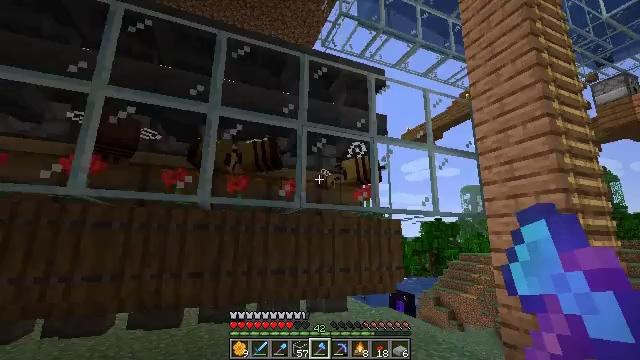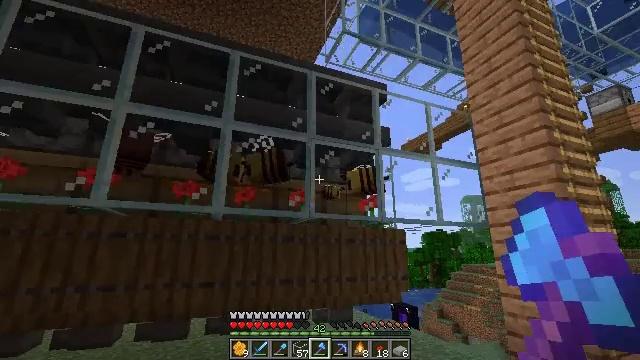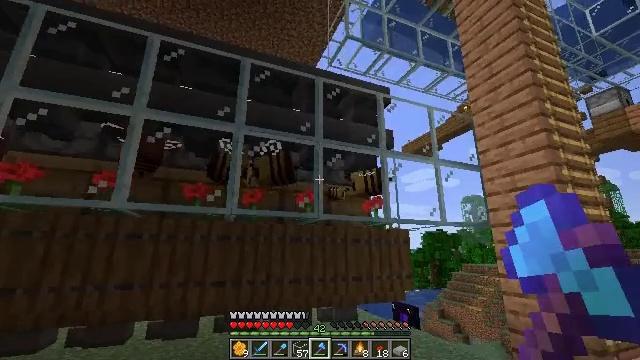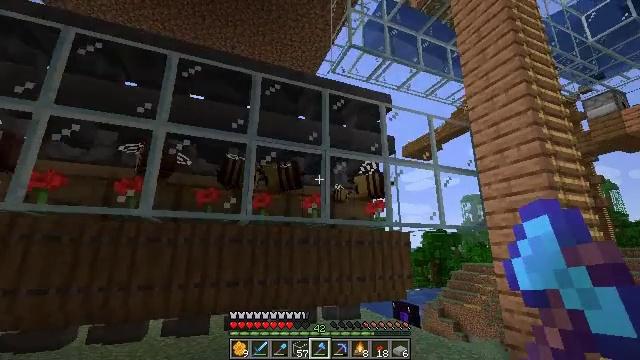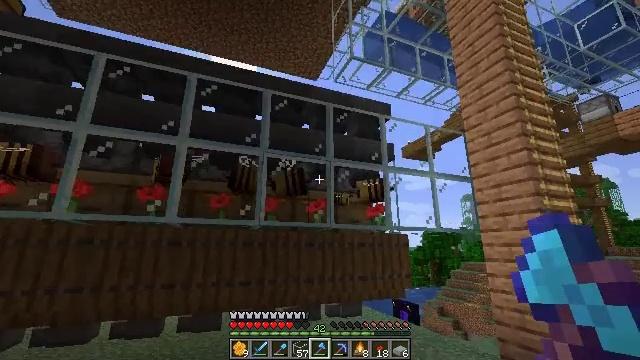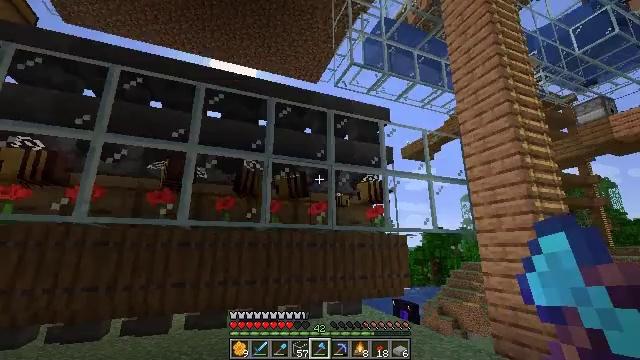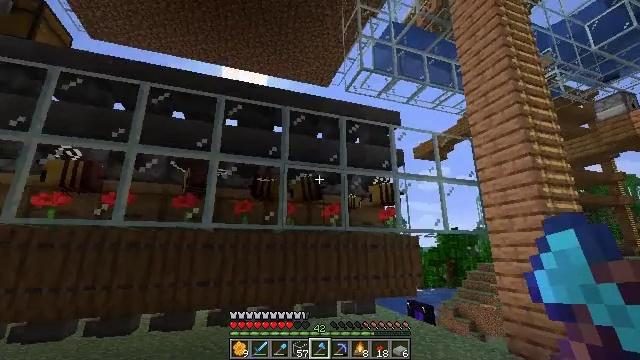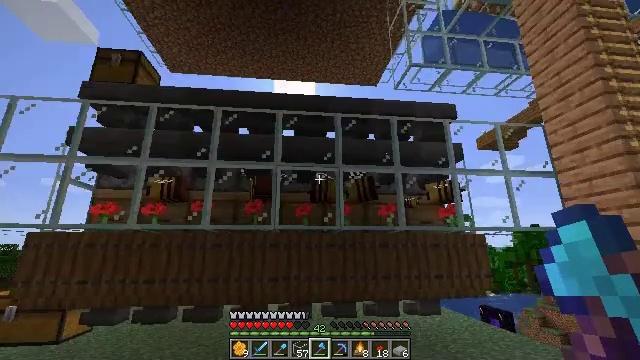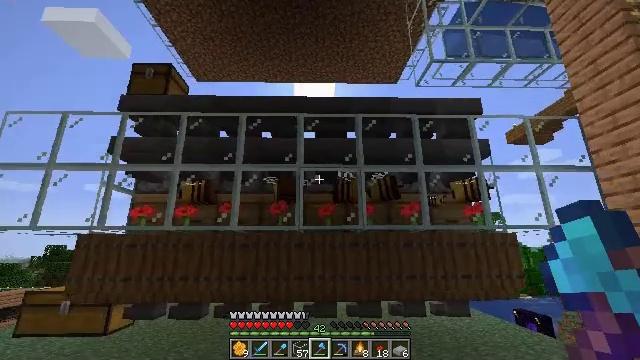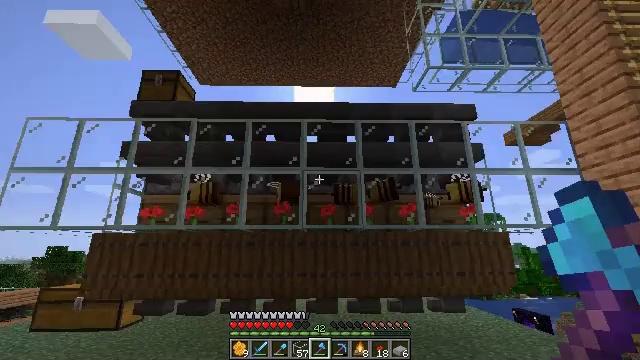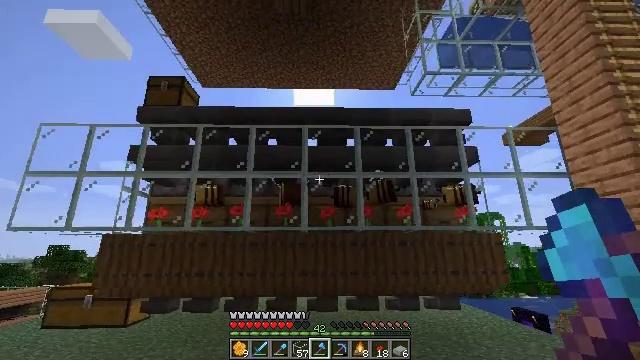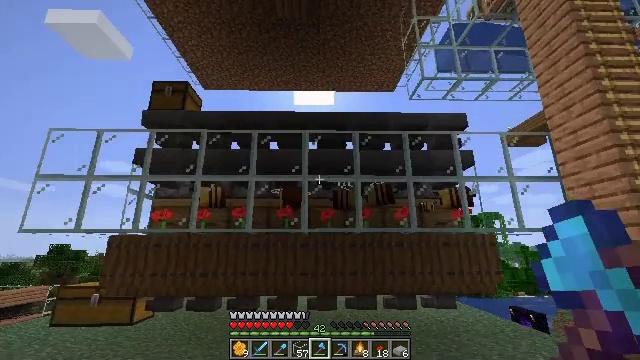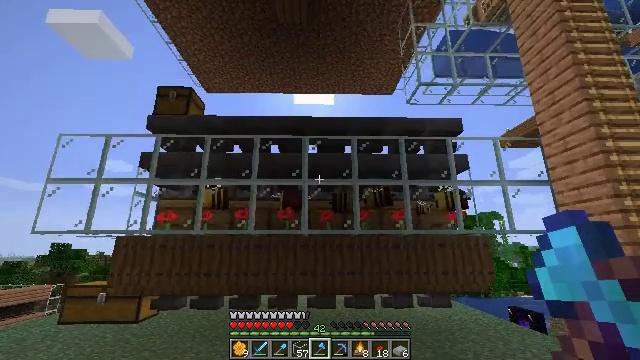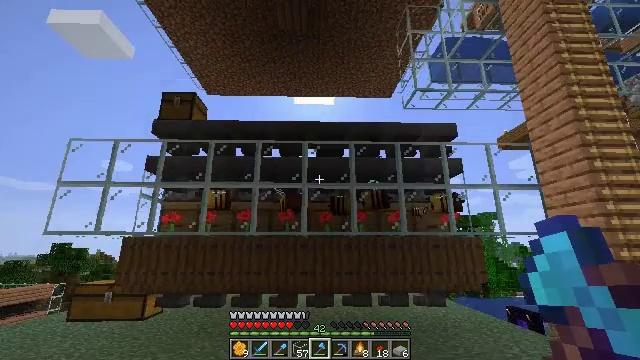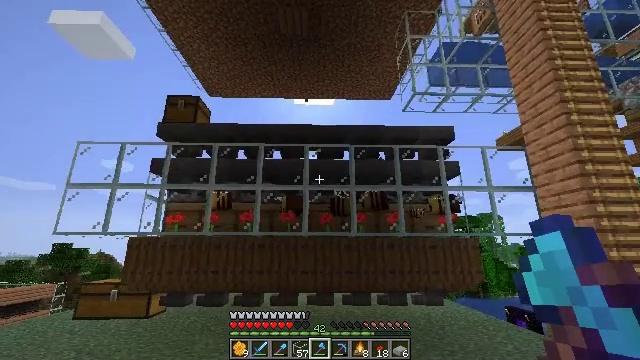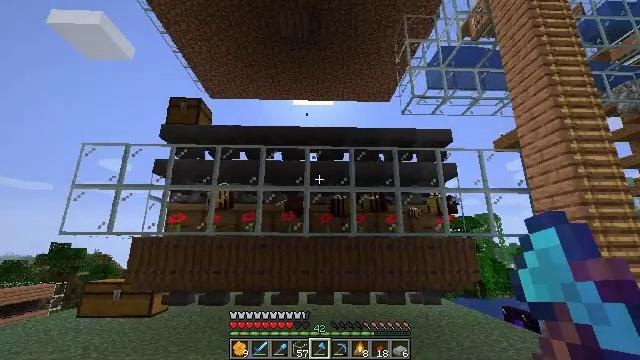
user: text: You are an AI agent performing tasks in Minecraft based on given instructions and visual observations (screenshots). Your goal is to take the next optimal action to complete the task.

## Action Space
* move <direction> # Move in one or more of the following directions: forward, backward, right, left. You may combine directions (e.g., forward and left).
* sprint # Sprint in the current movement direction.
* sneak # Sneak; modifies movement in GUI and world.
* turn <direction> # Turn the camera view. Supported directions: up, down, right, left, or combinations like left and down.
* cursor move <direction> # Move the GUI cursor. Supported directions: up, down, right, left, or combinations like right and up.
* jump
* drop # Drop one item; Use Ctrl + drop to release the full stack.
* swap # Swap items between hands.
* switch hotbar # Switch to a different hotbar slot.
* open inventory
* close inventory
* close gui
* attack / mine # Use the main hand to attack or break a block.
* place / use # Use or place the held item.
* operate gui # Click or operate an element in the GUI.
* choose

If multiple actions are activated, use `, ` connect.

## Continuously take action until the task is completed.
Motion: motion action
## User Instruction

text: Pick up the poppy from the field.
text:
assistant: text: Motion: move back and move left, turn up
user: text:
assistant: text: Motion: move back
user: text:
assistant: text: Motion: move back
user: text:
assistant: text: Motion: move back
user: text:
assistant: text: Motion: move back
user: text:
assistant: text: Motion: move back, turn left
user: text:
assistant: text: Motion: move back, turn left
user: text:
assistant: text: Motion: move back, turn left
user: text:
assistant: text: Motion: move back
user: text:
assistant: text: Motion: move back
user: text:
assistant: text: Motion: move back
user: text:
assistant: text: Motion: move back
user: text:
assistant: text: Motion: move back
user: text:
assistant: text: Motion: move back and move left
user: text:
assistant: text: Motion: move back and move left
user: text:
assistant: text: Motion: move back and move left, turn right
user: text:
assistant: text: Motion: move back and move left, turn right
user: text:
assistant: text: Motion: move back and move left, turn right
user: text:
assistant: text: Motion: move back and move left
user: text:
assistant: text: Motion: move back and move left
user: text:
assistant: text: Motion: move back and move left
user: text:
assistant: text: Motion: move left
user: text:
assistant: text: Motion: no_op
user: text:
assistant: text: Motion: no_op
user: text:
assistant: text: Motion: no_op
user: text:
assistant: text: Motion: no_op
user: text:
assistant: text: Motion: no_op
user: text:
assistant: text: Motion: no_op
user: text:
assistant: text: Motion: no_op
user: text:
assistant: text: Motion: no_op